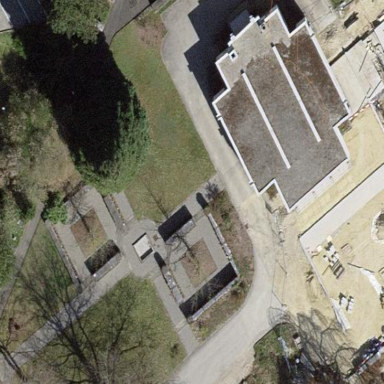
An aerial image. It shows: Chapel building.